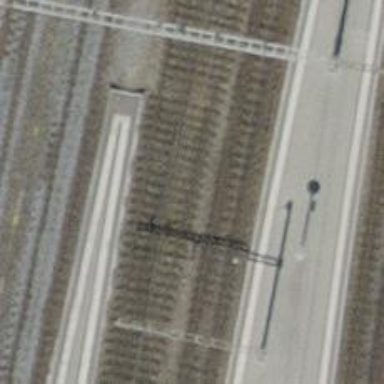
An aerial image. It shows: Siding railway track with electrified contact line.